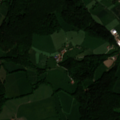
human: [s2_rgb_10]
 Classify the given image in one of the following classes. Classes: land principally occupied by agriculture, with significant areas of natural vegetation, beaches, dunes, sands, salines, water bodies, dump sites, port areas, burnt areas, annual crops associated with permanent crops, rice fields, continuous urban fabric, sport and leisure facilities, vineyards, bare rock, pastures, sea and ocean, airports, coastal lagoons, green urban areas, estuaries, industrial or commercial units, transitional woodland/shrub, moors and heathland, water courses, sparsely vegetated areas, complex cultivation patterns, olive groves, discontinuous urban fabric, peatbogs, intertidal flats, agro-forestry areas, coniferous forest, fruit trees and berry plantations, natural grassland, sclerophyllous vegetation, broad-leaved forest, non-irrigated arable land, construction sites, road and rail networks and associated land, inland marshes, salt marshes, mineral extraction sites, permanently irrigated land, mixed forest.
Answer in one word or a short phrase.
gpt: discontinuous urban fabric, pastures, land principally occupied by agriculture, with significant areas of natural vegetation, broad-leaved forest